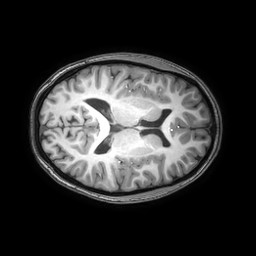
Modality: T1w
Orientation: axial
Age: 18
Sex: female
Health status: healthy
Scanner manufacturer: philips
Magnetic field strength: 3 T
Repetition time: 0.0079 s
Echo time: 0.0035 s